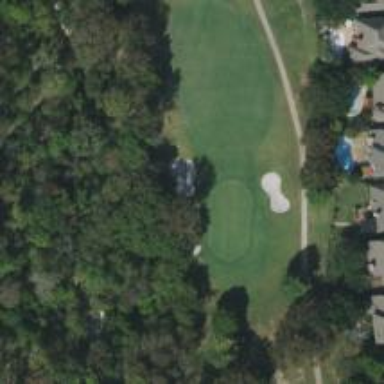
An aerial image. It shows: Golf hole.